Question: I have been looking for some guidance on a geometry problem
I have 2 segments that lie on the same line and I want to clip both based on any of the boolean operations
'''
Union, Intersection, Difference, Difference-Rev, Xor
'''
The expected result should be a list of segments because cases can return 0,1 or 2 segments
in my current approach, I define a segment as a pair of 2 numbers (coordinates) on the same line
'''
Segment 1 : (2,13)
Segment 2: (8,16)
'''
my first step is make an array of sorted points
'''
points = [2, 8, 13, 16]
'''
second is iterate and label the points by their owner
'''
Segment 1, Segment 2 or Both
'''
Finally, I need to do a selection given a boolean operation and the labels
But currently I'm stuck on the second step and I don't know how to find the labels and then do the selection given the boolean operation, any help ?

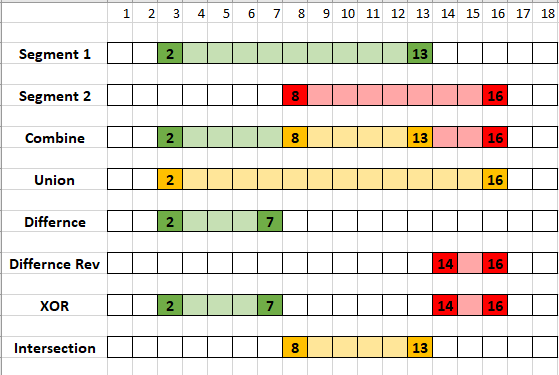
Answer: Put triplets '[coordinate, begin/end, segment number]' in the list.
Sort the list.
Walk through the list. At every point change a 'code' adding or subtracting segment number. So 'code=3' denotes segement intersection, 'code=1' corresponds to the first segment only range.
Form resulting ranges depending on operation required and 'code' change. Here I just enumerated operations in your list order.
I'm not sure what to do when end of one segment coinsides with beginning of another. Current sorting puts 'end' before 'begin', so union will give two separate ranges. If needed, change sign of begin/end field and make 'code -= p[1] * p[2]'
Python code:
'''
def boolops(s1, s2, op):
pts = [[s1[0], 1, 1], [s1[1], -1, 1],[s2[0], 1, 2],[s2[1], -1, 2]]
pts.sort()
#print(pts)
res = []
code = 0
oldcode = 0
start = -1
for p in pts:
code += p[1] * p[2]
#print(oldcode, code)
if op == 0: # union
if oldcode == 0 and code:
start = p[0]
elif oldcode and code == 0:
res.append([start, p[0]])
elif op == 1: #intersection
if code == 3:
start = p[0]
elif oldcode == 3:
res.append([start, p[0]])
elif op == 2: #diff s1-s2
if code == 1:
start = p[0]
elif oldcode == 1:
res.append([start, p[0]])
elif op == 3: #rev diff s2-s1
if code == 2:
start = p[0]
elif oldcode == 2:
res.append([start, p[0]])
elif op == 4: #xor
if code % 3 > 0:
start = p[0]
else:
res.append([start, p[0]])
oldcode = code
return res
print(boolops([2,10],[5,12], 0))
print(boolops([2,5],[10,12], 0))
print(boolops([2,10],[5,12], 1))
print(boolops([2,5],[10,12], 1))
print(boolops([2,10],[5,12], 2))
print(boolops([2,5],[10,12], 2))
print(boolops([2,10],[5,12], 3))
print(boolops([2,5],[10,12], 3))
print(boolops([2,10],[5,12], 4))
print(boolops([2,5],[10,12], 4))
[2, 12]] #union
[[2, 5], [10, 12]]
[[5, 10]] #intersection
[]
[[2, 5]] #diff
[[2, 5]]
[[10, 12]] #revdiff
[[10, 12]]
[[2, 5], [10, 12]] #xor
[[2, 5], [10, 12]]
#full coverage tests
print(boolops([2,5],[1,6], 0))
print(boolops([2,5],[1,6], 1))
print(boolops([2,5],[1,6], 2))
print(boolops([2,5],[1,6], 3))
print(boolops([2,5],[1,6], 4)
[[1, 6]]
[[2, 5]]
[]
[[1, 2], [5, 6]]
[[1, 2], [5, 6]]
'''
)